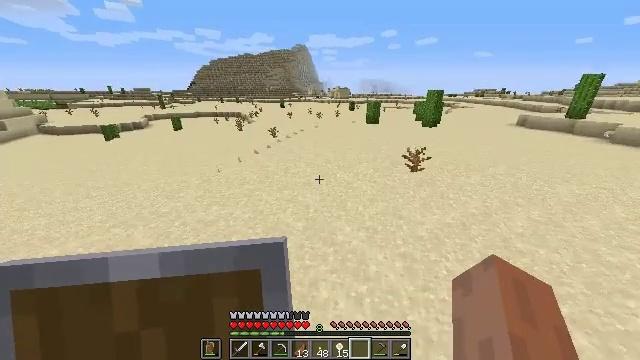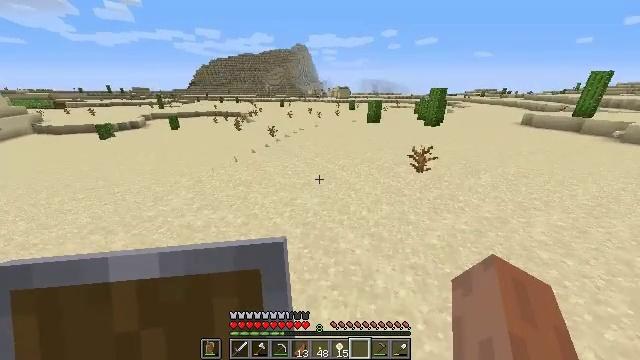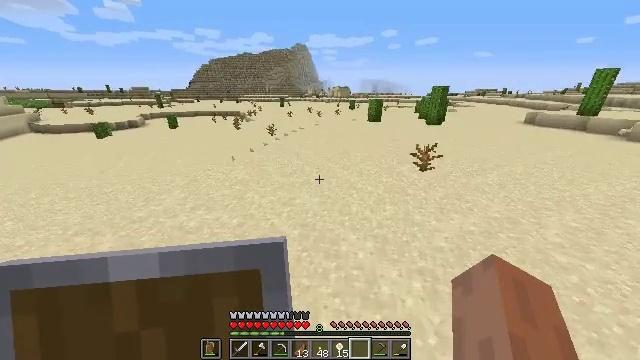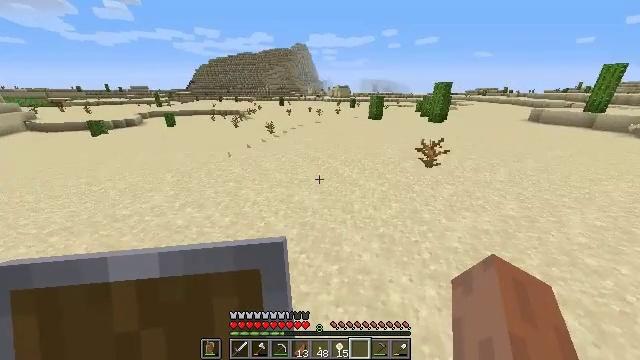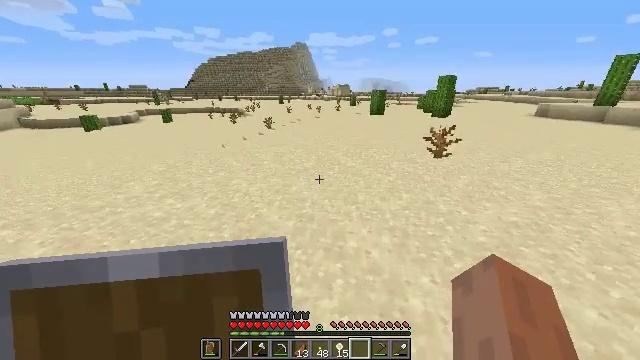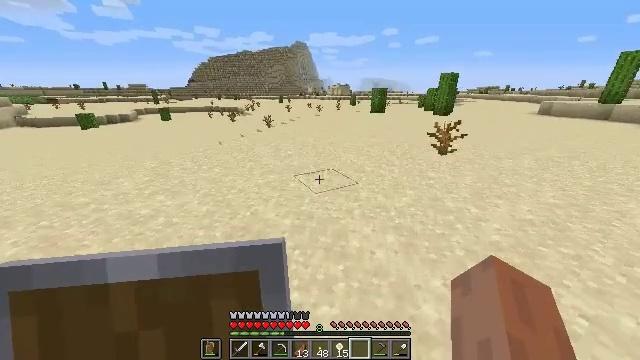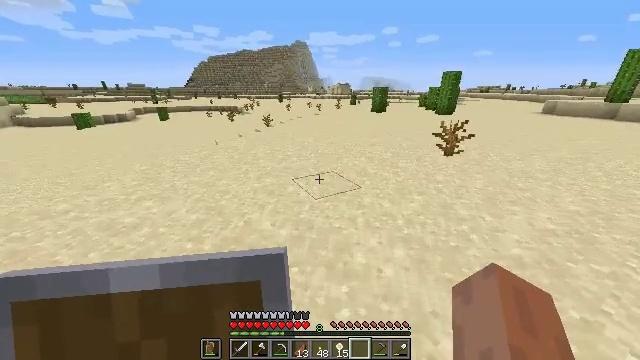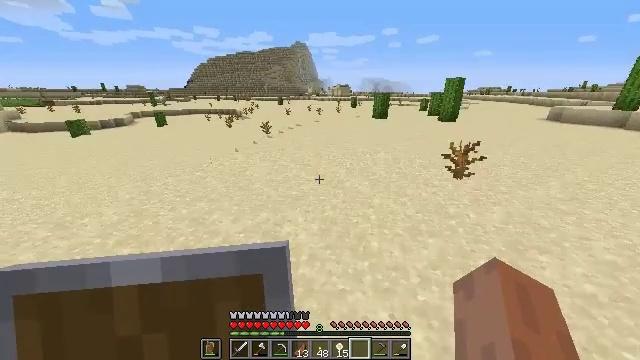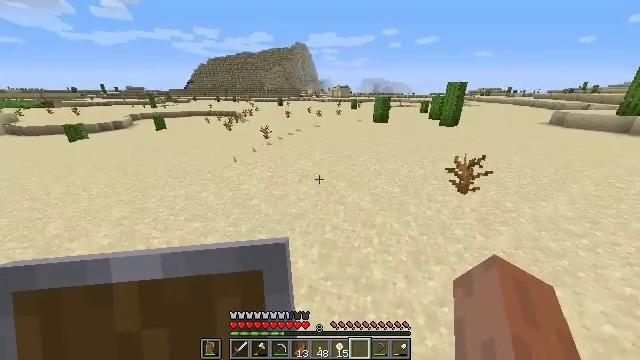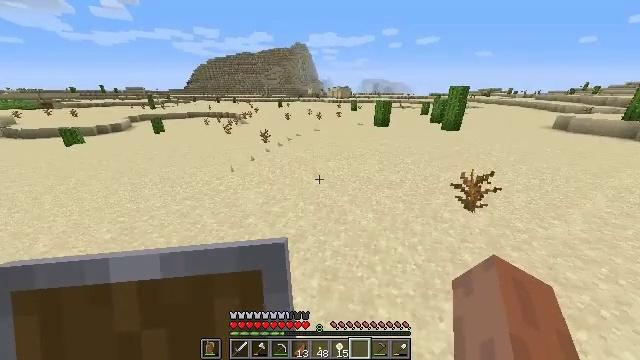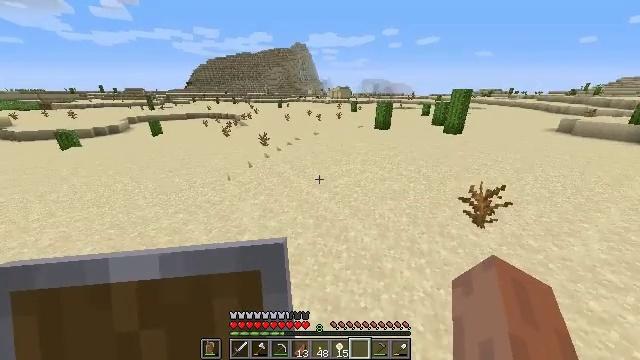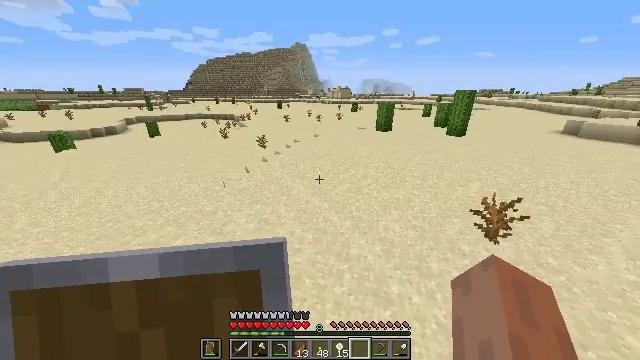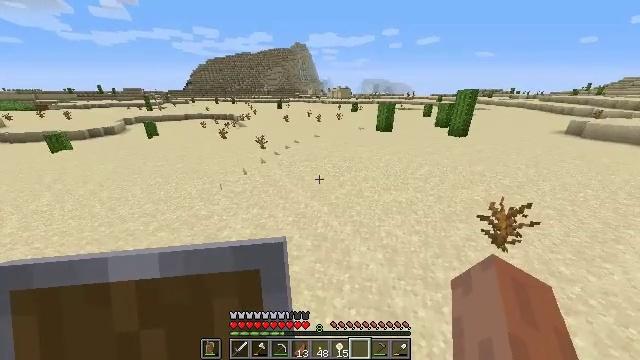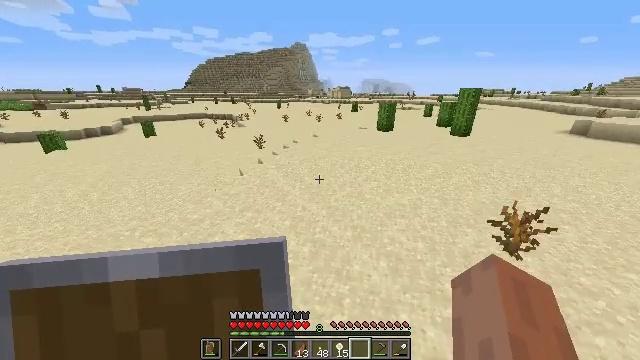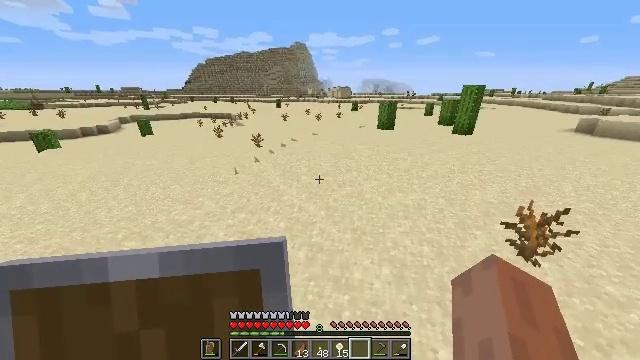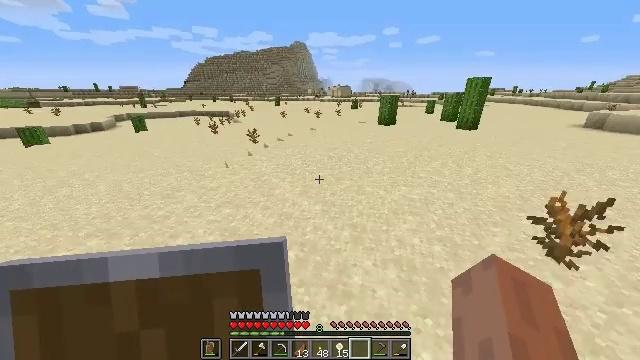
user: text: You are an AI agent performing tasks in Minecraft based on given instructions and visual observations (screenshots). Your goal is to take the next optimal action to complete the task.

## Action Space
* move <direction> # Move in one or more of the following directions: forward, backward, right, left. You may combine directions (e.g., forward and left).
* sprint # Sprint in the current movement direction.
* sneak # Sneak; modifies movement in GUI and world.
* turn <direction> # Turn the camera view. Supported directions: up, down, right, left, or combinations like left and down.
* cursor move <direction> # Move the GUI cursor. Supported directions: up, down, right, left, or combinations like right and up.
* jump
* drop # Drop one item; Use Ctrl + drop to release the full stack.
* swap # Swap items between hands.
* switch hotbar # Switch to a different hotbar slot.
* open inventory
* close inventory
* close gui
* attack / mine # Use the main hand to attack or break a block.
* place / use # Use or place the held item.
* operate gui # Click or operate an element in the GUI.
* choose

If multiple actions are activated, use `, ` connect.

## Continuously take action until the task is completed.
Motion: motion action
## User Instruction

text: Get the potted dead bush item.
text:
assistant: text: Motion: move forward, jump
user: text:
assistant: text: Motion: move forward, jump
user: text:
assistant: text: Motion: move forward, jump
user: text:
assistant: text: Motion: move forward, jump
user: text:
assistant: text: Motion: move forward, jump
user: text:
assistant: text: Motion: move forward, jump
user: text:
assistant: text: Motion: move forward, jump
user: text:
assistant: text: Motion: move forward, jump
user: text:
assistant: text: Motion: move forward, jump
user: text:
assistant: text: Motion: move forward, jump
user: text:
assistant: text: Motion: move forward and move right, jump
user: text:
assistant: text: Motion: move forward and move right, jump
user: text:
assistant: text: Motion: move forward and move right, jump
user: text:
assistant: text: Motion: move forward and move right, jump
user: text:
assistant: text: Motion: move forward and move right, jump
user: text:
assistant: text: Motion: move forward, jump
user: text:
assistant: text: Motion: move forward, jump
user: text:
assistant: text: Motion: move forward, jump
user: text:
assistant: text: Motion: move forward, jump
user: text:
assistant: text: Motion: move forward, jump
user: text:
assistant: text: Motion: move forward, jump
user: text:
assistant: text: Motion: move forward, jump
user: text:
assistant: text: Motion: move forward, jump
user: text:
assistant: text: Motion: move forward, jump
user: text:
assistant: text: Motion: move forward, jump
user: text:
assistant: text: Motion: move forward, jump
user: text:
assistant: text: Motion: move forward, jump
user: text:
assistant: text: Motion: move forward, jump
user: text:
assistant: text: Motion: move forward, jump
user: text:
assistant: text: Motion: move forward, jump